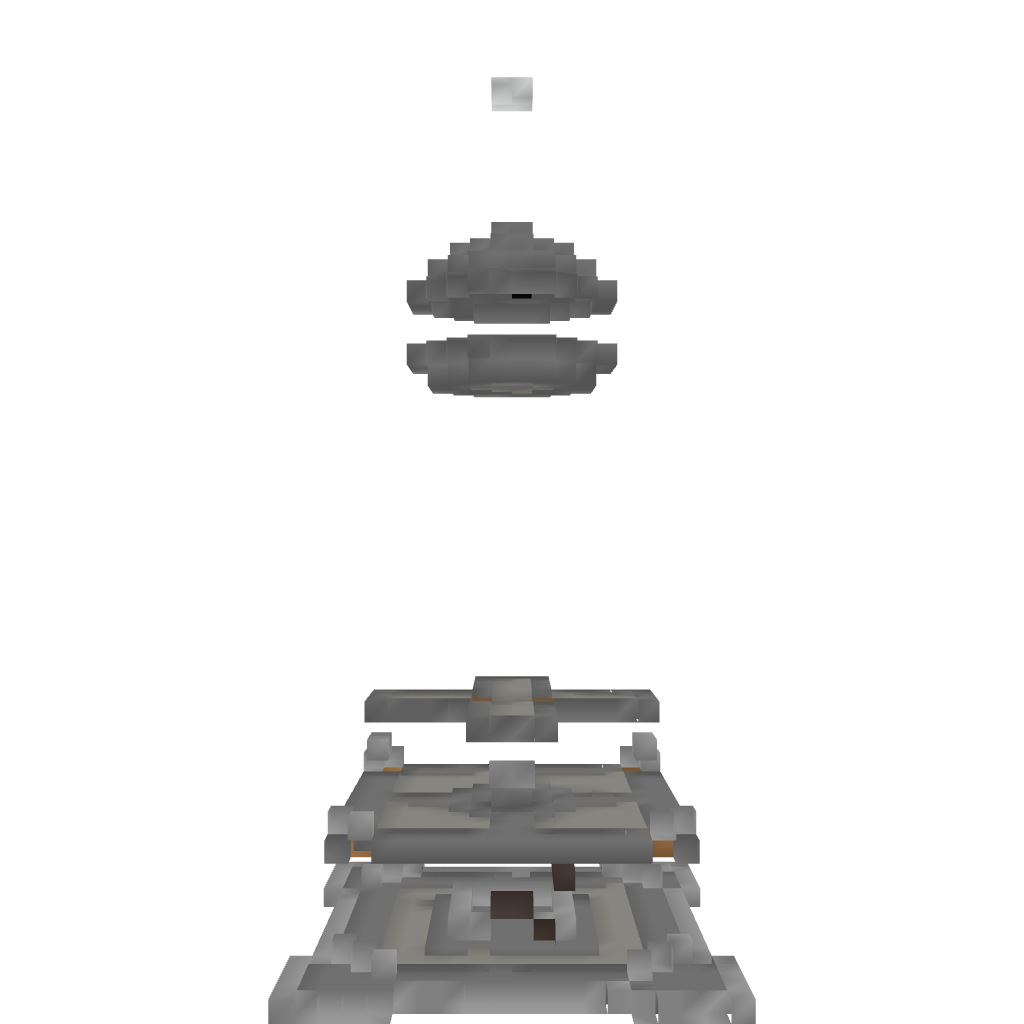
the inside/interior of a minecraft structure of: Tower